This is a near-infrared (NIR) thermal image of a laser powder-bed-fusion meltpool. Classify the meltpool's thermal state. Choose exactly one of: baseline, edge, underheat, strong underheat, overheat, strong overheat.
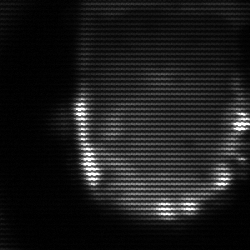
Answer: baseline